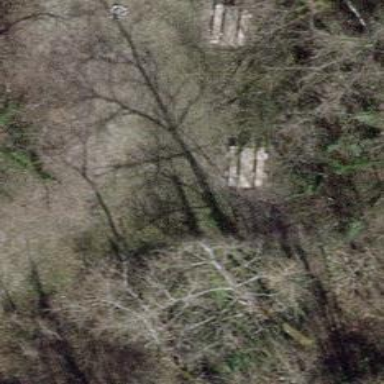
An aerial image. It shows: Picnic table located in leisure land area.